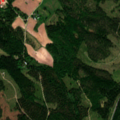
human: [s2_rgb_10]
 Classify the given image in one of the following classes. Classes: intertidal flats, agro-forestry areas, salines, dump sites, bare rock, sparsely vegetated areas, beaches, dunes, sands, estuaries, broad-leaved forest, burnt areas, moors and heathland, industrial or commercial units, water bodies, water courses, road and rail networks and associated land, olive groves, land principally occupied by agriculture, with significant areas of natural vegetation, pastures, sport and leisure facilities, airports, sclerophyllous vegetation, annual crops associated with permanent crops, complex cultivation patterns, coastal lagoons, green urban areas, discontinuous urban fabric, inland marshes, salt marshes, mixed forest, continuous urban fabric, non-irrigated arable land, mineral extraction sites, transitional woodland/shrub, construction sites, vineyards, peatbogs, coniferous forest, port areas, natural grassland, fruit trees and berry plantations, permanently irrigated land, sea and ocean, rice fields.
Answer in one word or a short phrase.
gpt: non-irrigated arable land, broad-leaved forest, coniferous forest, mixed forest